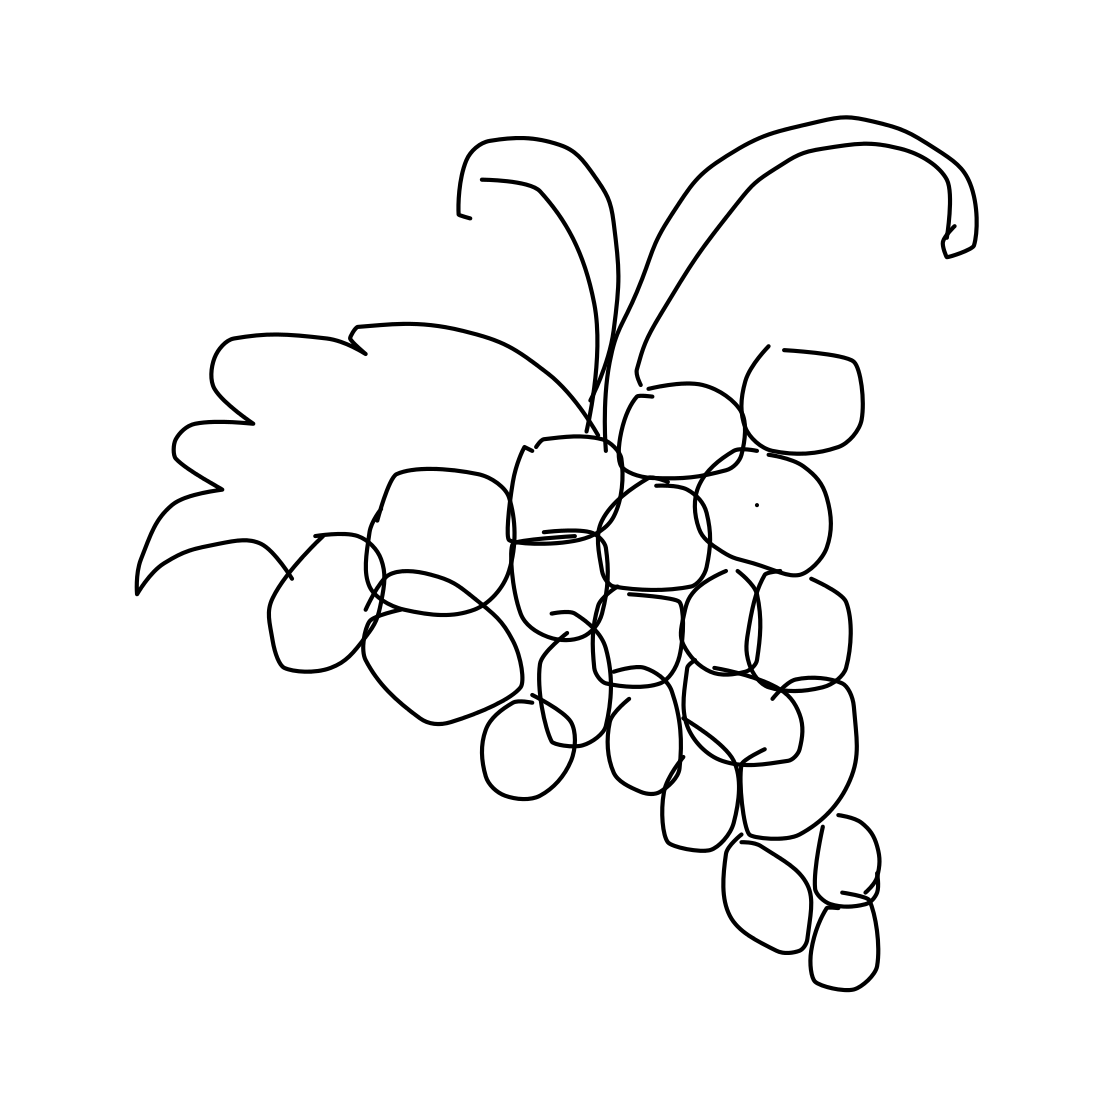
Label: grapes